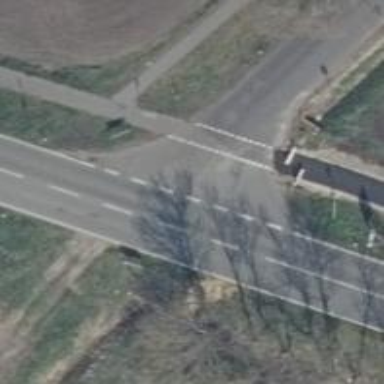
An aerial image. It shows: Tertiary road with asphalt surface.